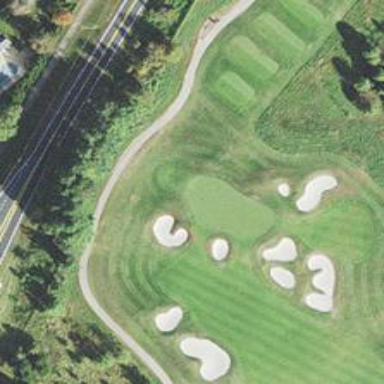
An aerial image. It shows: Golf hole.